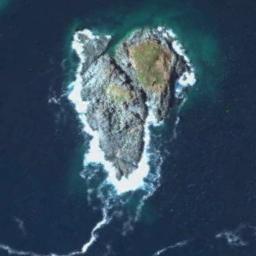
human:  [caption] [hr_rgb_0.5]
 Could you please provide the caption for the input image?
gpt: The water around the island is dark blue .

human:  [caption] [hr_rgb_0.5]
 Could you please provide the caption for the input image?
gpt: The irregularly shaped yellow-brown island is surrounded by blue sea water with a few plants on the island and a white sand beach .

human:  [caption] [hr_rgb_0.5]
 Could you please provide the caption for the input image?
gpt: The land on the island is uneven .

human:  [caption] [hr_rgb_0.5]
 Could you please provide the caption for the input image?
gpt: The stone island is surrounded by deep blue waters .

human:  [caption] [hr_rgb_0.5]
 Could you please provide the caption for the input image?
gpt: The island with mountains and  white beach is on a blue sea .